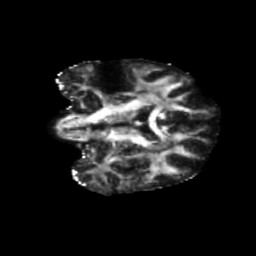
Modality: FA
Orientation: coronal
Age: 46
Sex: female
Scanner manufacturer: siemens
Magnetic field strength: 3 T
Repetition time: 5.47 s
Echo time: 0.0854 s